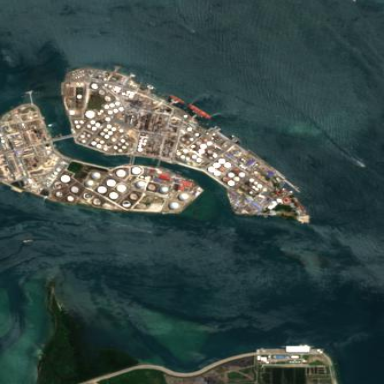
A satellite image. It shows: Industrial refinery located on island with natural coastline.